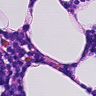
Metastatic tissue present: no